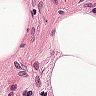
Metastatic tissue present: no